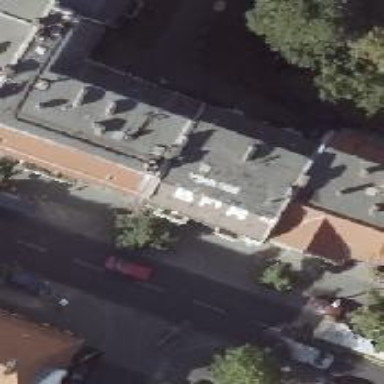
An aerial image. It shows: Building with apartments featuring unique double saltbox roof shape.